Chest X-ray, PA view. Patient: 72 years old, sex M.
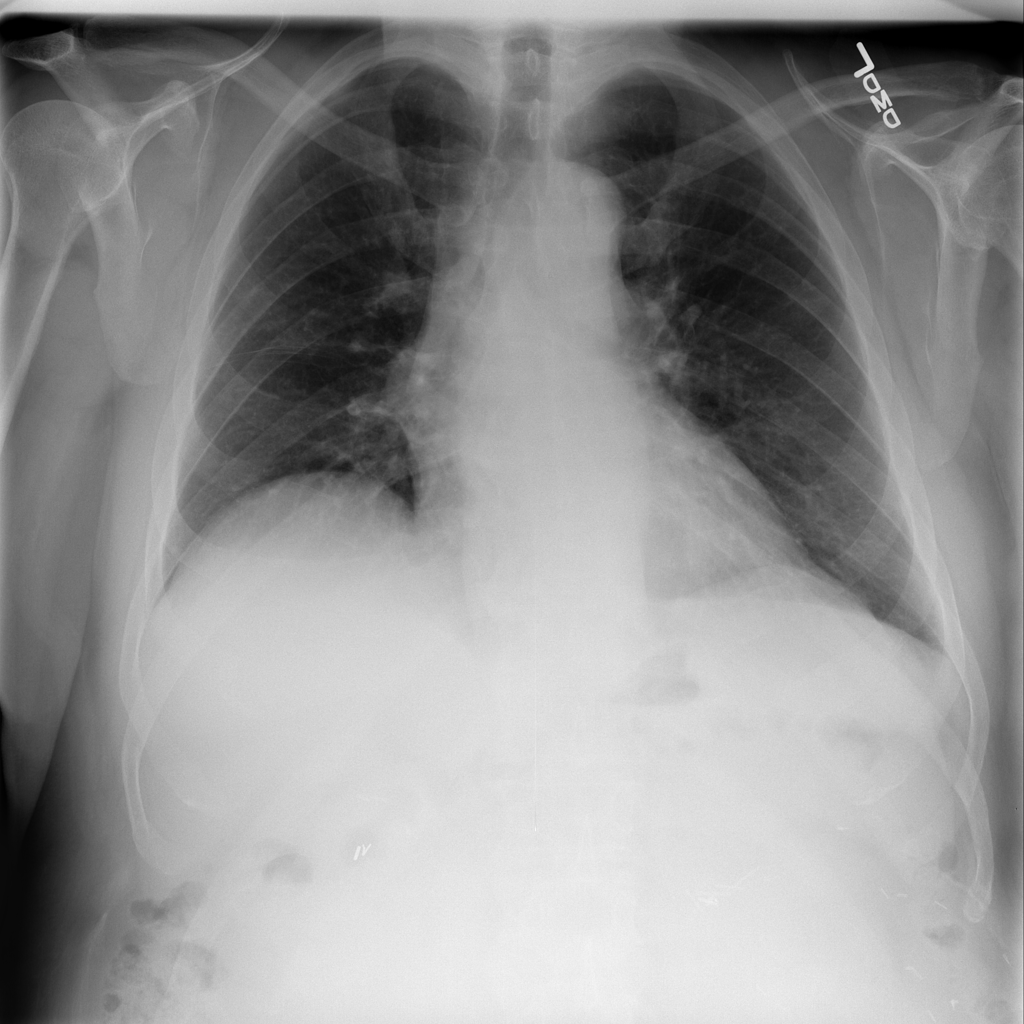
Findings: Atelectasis